Field crop: tomato
Growth stage: 2
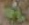
Species: solanum